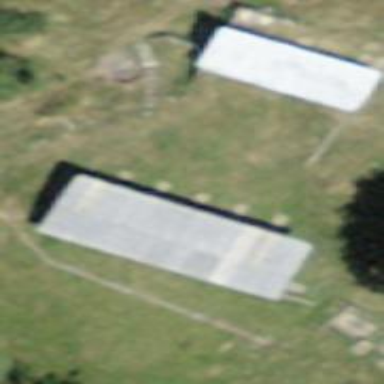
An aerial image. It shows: Shooting sport area.